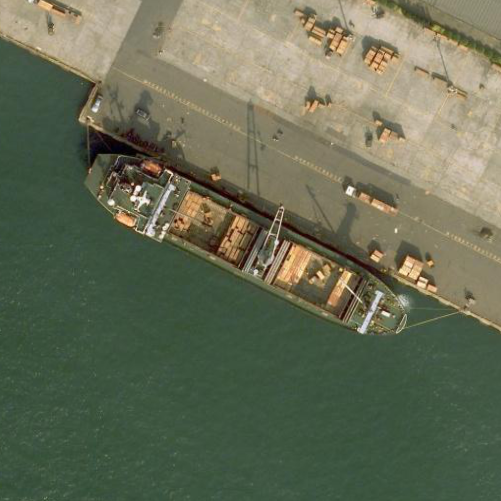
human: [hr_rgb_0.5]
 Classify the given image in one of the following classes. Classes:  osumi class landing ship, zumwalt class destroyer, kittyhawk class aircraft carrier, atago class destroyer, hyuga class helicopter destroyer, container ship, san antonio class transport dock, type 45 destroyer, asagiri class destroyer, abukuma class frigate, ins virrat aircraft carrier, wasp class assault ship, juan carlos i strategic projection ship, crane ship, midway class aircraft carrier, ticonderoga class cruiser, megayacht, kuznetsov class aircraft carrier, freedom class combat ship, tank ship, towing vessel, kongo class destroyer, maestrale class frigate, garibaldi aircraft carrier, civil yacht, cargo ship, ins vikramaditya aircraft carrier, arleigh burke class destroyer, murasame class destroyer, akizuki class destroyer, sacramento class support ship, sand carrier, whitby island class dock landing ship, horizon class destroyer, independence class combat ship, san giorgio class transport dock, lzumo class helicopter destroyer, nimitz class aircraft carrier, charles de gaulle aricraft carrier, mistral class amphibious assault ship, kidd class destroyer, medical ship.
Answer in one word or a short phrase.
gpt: Cargo ship